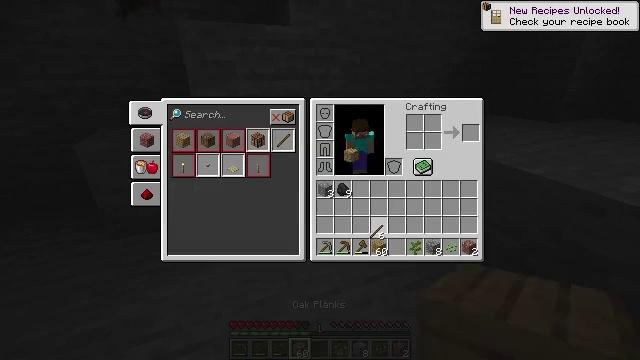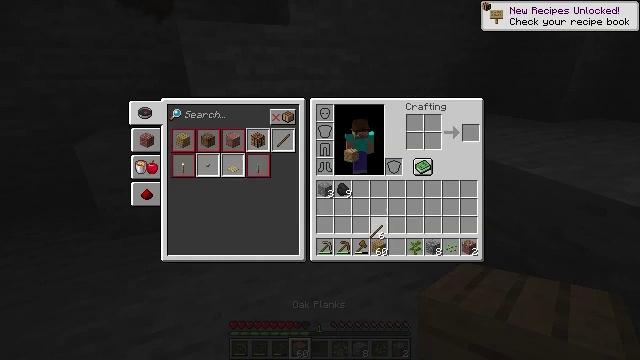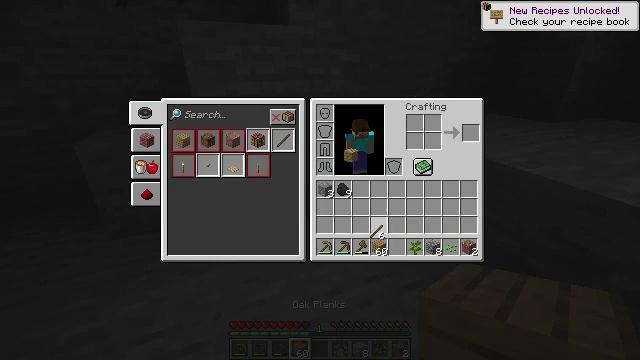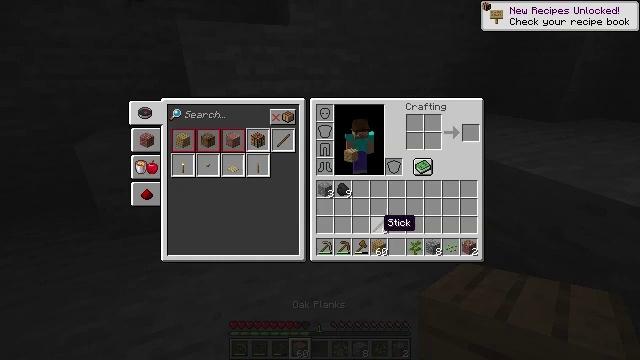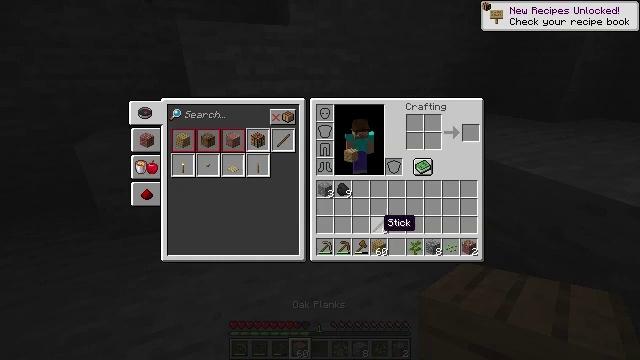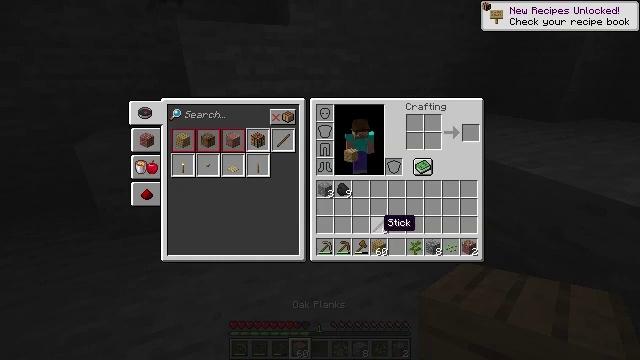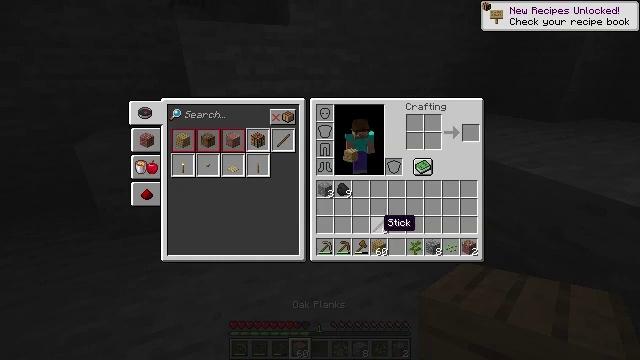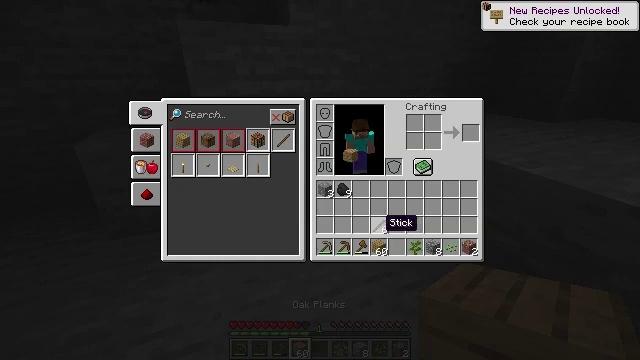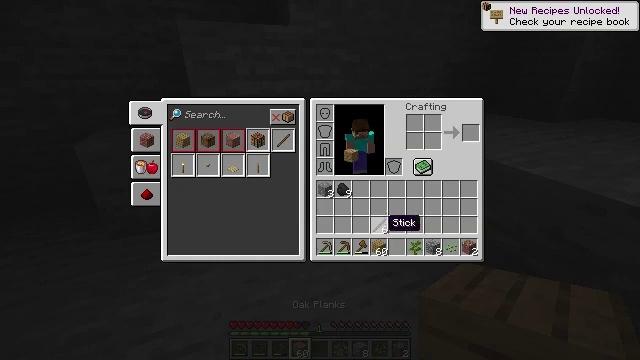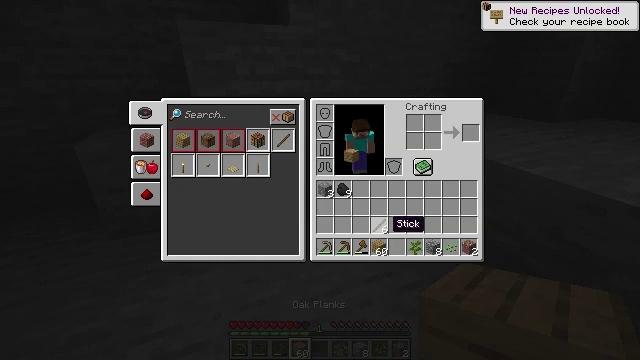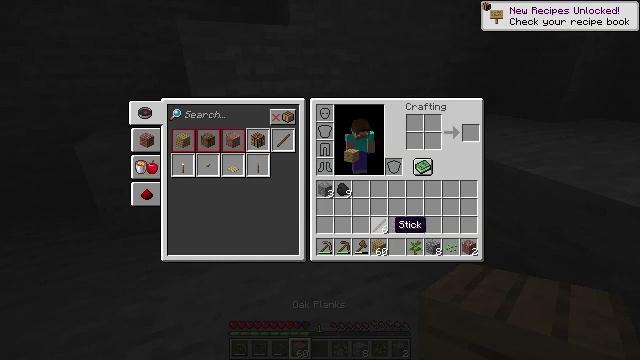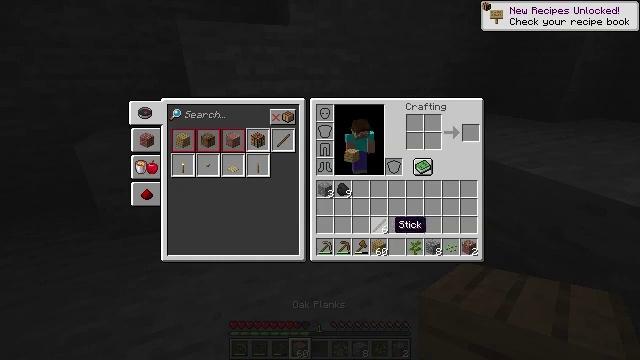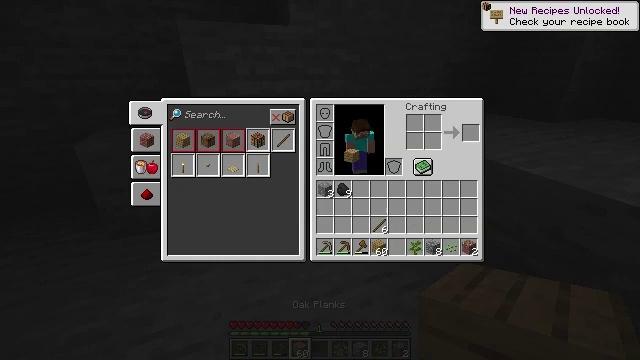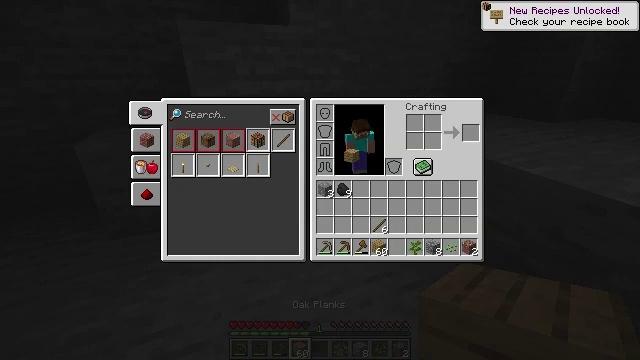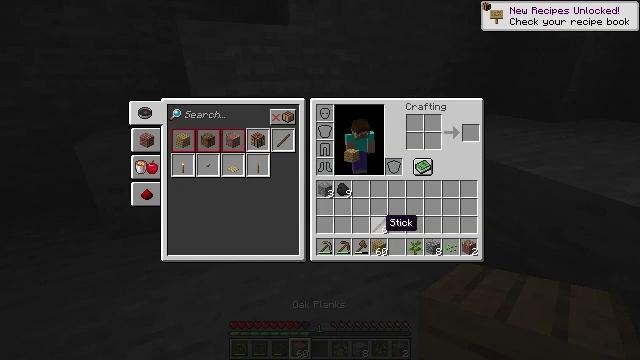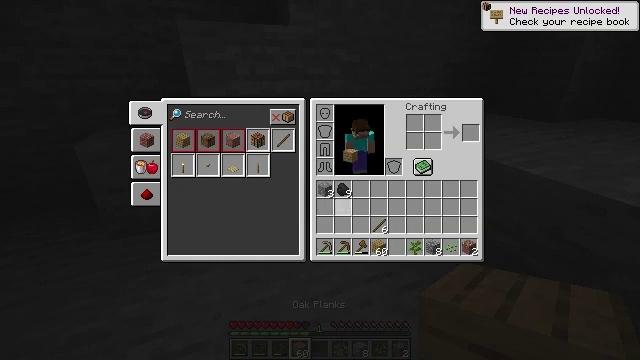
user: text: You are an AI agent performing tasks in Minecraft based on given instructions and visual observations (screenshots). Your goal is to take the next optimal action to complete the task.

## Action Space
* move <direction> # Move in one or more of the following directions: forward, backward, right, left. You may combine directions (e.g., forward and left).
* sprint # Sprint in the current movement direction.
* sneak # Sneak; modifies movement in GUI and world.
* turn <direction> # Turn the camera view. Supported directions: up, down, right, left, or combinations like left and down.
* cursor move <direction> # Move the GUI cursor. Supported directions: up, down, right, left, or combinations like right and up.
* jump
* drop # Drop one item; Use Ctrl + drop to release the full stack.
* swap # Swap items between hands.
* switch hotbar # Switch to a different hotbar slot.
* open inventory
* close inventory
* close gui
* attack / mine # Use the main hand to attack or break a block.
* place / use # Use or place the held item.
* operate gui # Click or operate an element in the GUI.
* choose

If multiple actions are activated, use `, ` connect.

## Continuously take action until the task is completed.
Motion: motion action
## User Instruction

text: Take wooden planks to craft a crafting table.
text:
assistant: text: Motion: attack / mine
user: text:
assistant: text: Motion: attack / mine
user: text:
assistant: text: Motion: no_op
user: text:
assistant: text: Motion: no_op
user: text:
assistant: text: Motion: no_op
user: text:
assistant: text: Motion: no_op
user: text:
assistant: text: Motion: no_op
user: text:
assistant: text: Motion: no_op
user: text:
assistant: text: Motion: no_op
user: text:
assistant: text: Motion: no_op
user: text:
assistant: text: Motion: no_op
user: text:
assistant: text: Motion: no_op
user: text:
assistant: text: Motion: no_op
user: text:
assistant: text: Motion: no_op
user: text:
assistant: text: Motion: turn left and up
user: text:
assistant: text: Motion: turn left and up
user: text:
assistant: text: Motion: turn left and up
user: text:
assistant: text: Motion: no_op
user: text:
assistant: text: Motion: no_op
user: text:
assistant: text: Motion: no_op
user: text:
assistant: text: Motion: no_op
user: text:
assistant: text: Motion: no_op
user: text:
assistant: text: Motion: no_op
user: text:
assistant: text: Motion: no_op
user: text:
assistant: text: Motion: attack / mine
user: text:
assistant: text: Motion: attack / mine
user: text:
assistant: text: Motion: attack / mine
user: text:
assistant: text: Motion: no_op
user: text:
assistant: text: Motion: no_op
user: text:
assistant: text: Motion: turn right